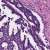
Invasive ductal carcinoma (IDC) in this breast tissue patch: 1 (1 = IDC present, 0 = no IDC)